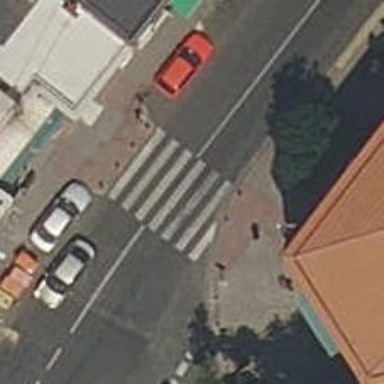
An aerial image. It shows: Zebra crossing on the road.